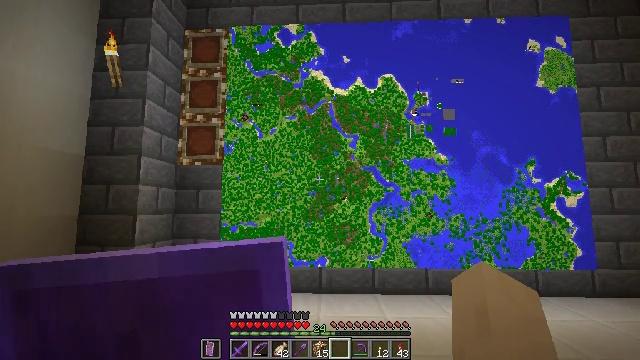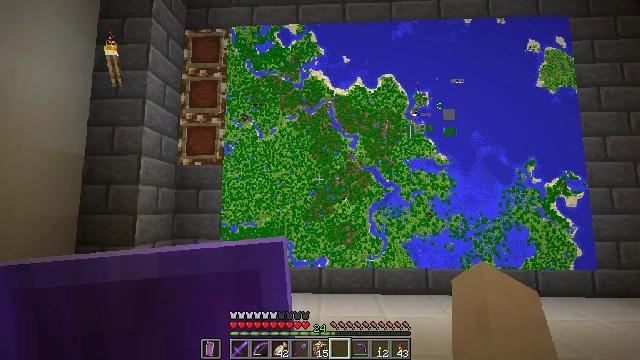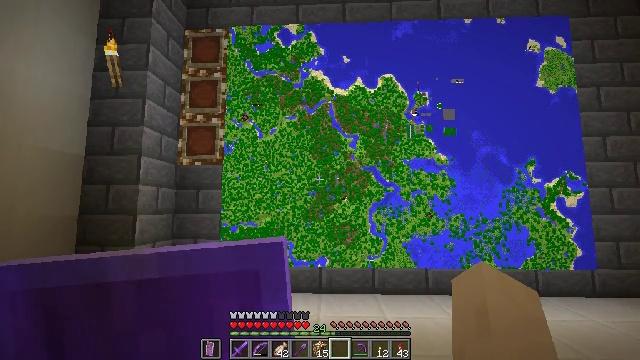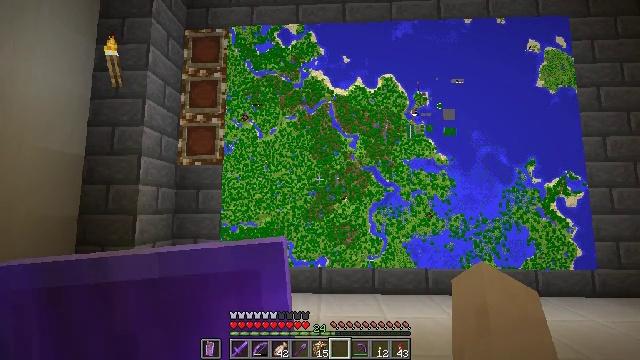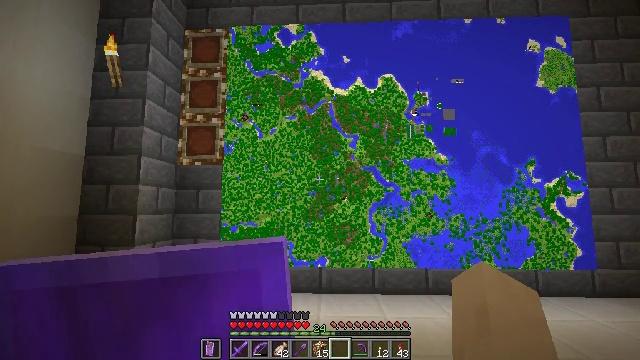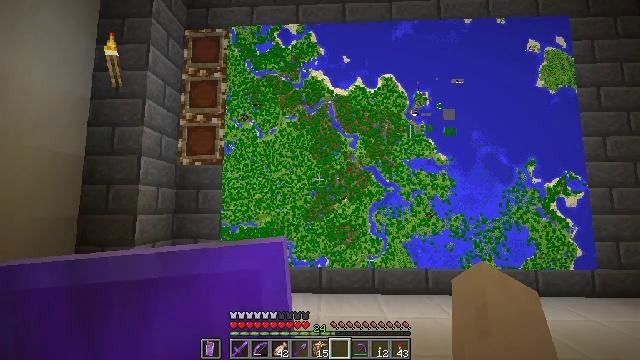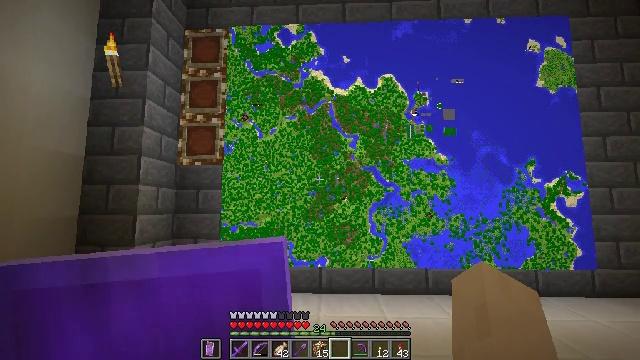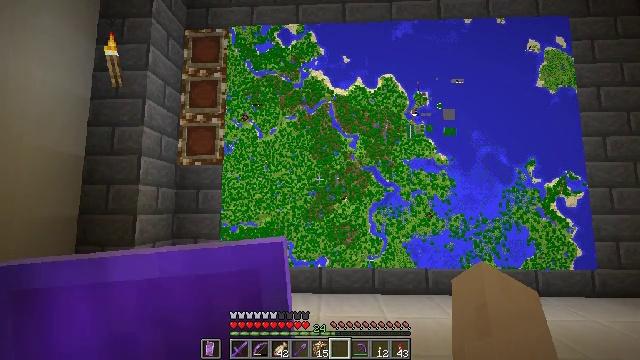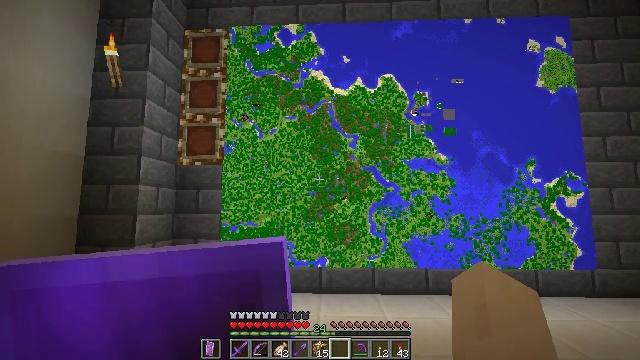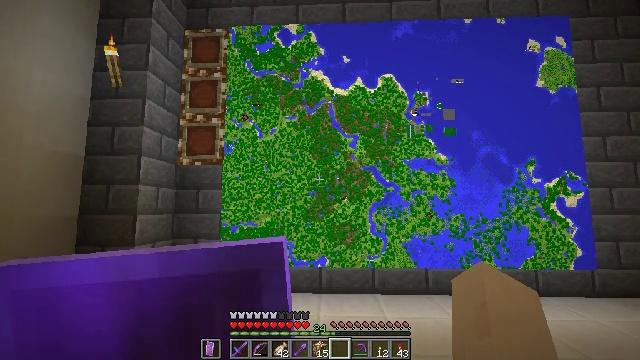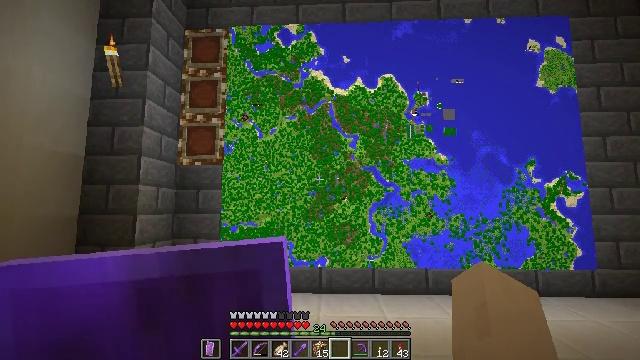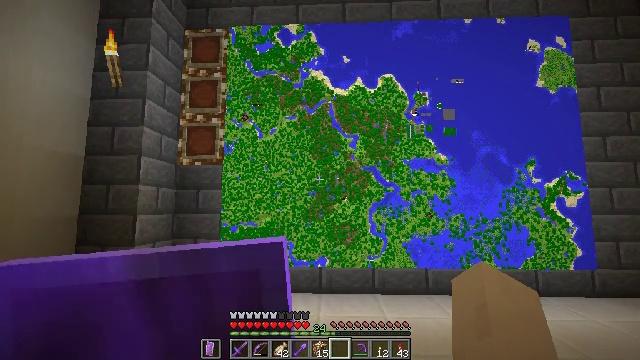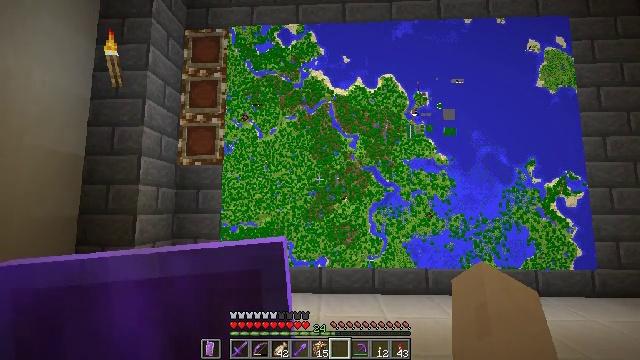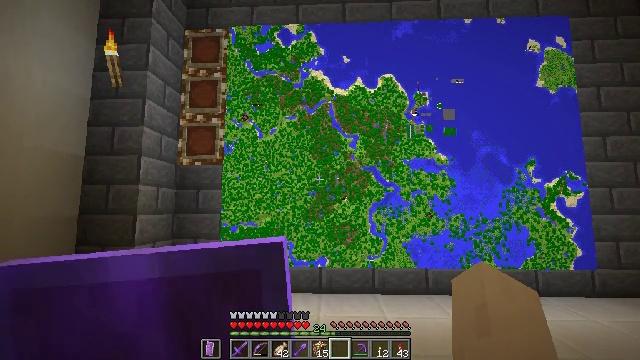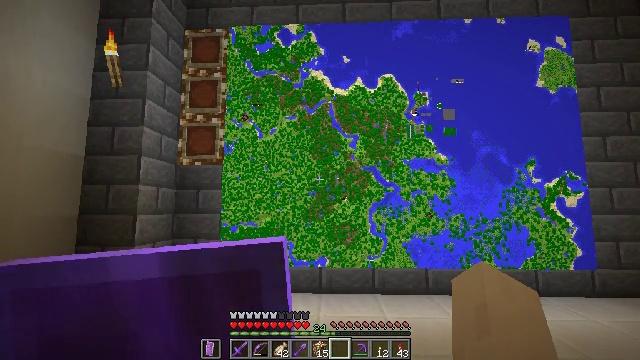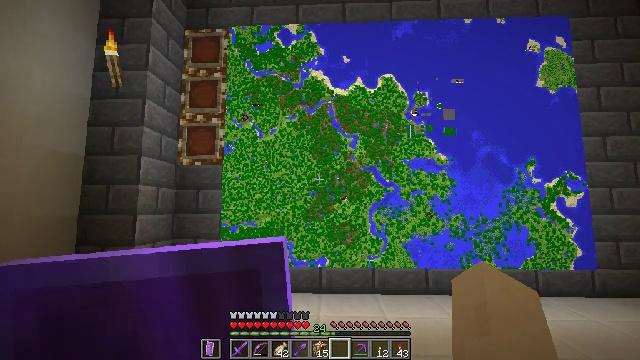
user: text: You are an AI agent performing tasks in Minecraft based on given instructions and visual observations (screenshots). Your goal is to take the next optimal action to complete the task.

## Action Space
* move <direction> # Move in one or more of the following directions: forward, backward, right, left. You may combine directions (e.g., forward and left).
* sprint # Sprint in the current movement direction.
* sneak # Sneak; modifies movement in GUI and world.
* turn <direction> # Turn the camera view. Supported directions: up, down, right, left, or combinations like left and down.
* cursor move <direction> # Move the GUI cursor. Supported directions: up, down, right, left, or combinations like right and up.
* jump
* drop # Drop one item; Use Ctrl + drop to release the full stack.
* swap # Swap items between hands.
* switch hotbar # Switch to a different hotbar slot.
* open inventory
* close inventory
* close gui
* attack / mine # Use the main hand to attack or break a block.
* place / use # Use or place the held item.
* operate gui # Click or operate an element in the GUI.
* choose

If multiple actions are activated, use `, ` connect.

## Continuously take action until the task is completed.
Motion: motion action
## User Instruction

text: Turn regular stone into smooth stone by smelting in the furnace.
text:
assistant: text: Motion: no_op
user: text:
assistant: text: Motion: no_op
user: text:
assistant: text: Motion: no_op
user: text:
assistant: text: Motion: no_op
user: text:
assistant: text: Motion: no_op
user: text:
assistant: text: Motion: no_op
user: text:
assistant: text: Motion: no_op
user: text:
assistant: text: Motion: no_op
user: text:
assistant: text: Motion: no_op
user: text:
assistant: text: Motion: no_op
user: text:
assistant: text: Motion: no_op
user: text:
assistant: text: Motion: no_op
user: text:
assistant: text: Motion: no_op
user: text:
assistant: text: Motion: no_op
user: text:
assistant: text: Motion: no_op
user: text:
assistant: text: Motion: no_op
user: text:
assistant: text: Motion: no_op
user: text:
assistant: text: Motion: no_op
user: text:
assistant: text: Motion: no_op
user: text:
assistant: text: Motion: no_op
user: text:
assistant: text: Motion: no_op
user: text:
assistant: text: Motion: no_op
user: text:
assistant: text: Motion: no_op
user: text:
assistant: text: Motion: no_op
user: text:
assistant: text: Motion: no_op
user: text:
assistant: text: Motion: move forward
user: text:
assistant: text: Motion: move forward
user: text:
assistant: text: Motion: move forward, turn right and down
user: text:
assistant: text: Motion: move forward, turn right and down
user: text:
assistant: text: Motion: move forward, turn right